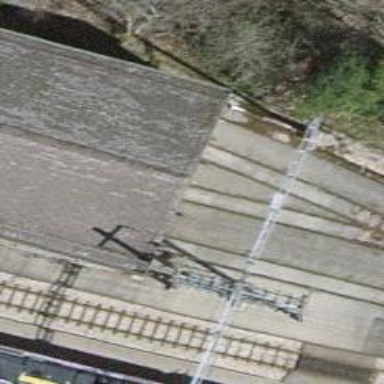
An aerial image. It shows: Narrow-gauge railway with single track running through yard. The railway is electrified with contact line.